Field crop: maize
Growth stage: 2
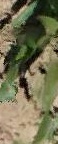
Species: maize